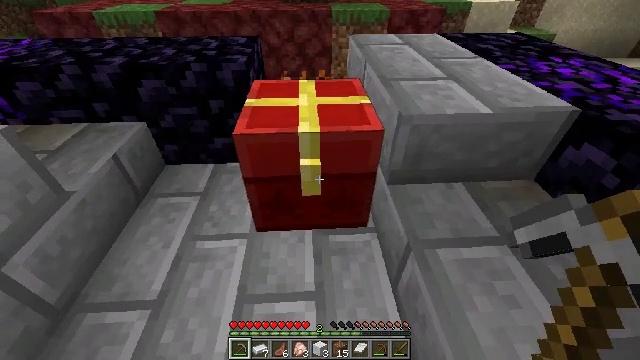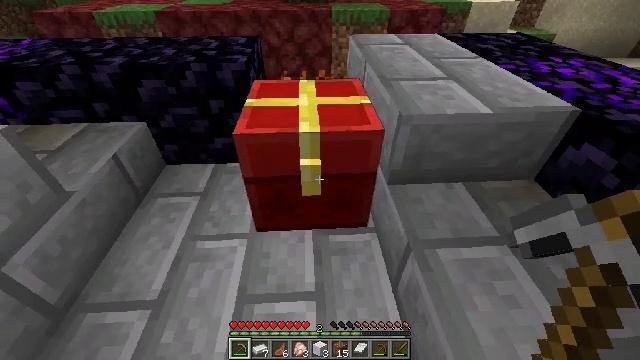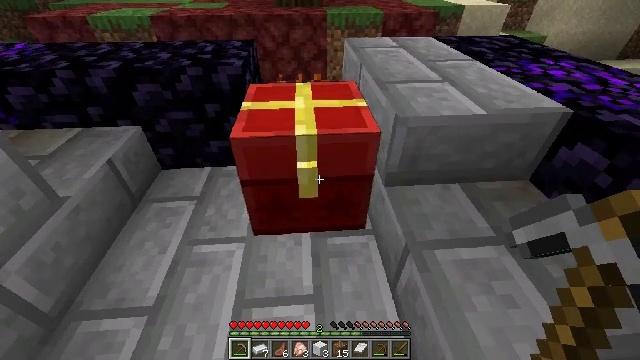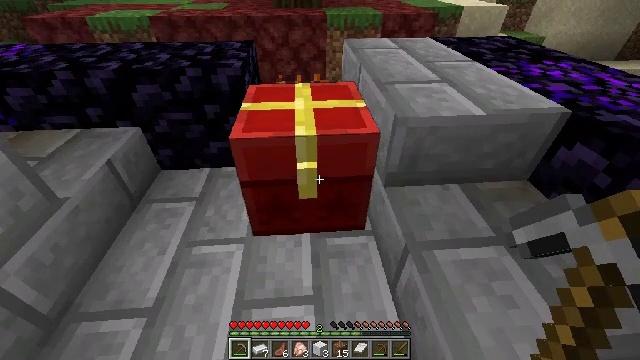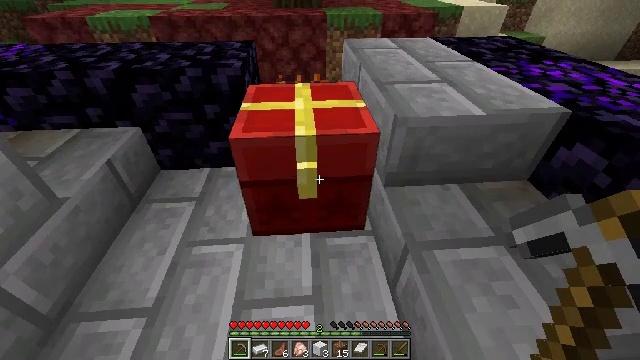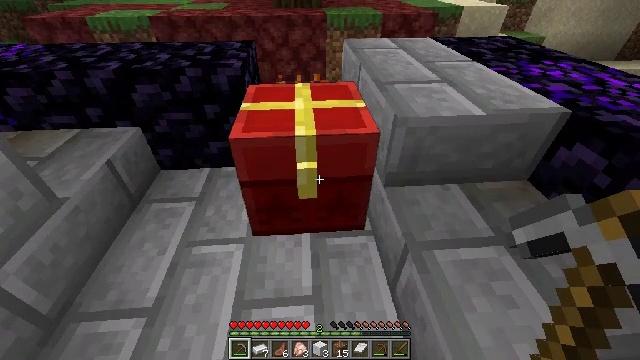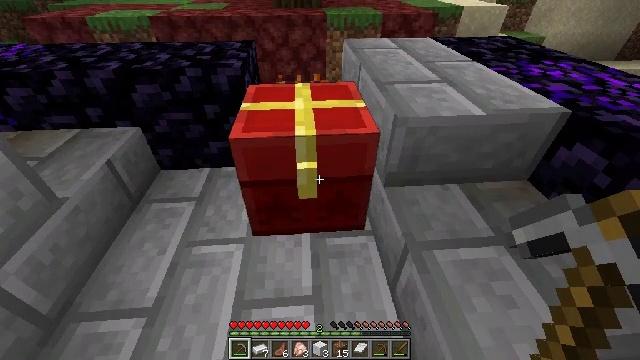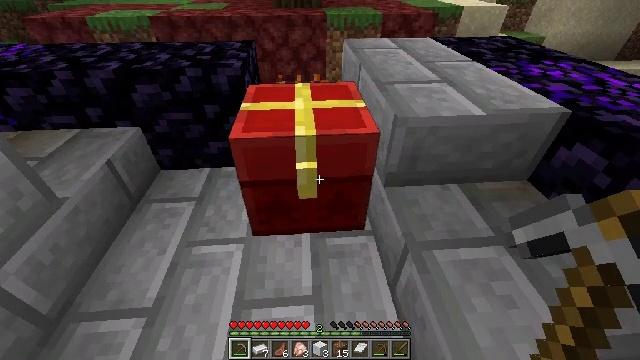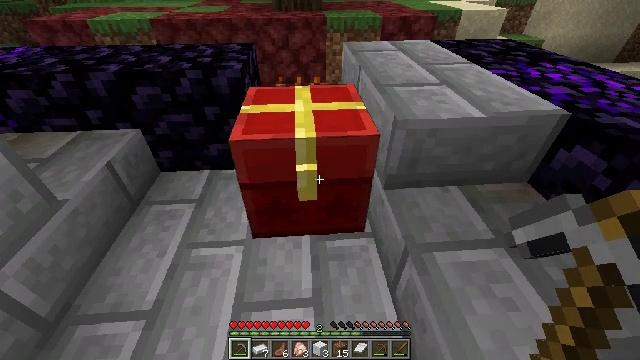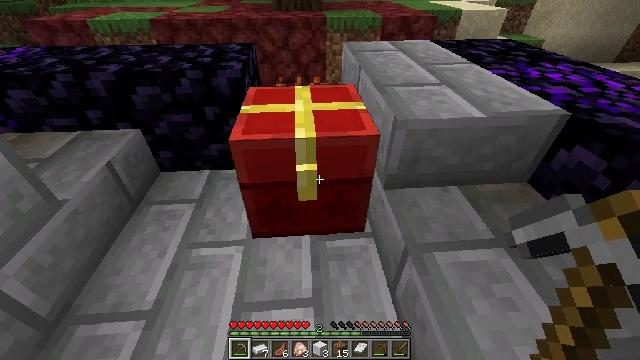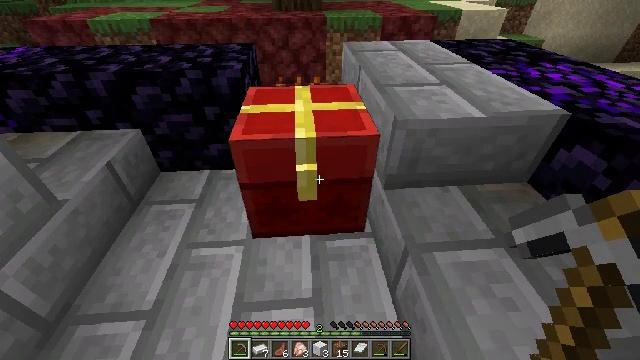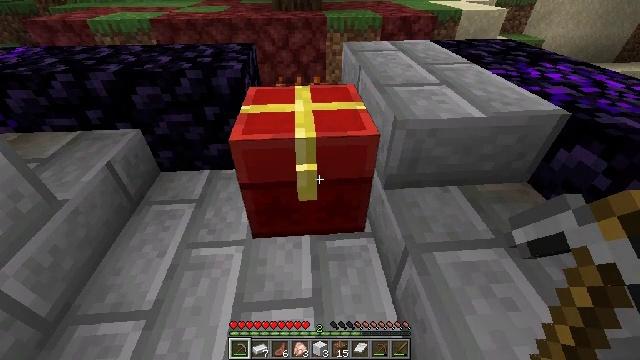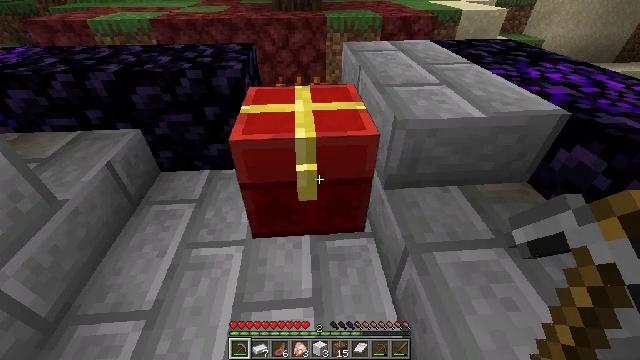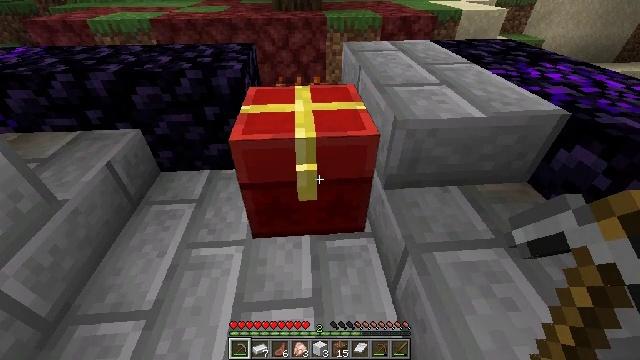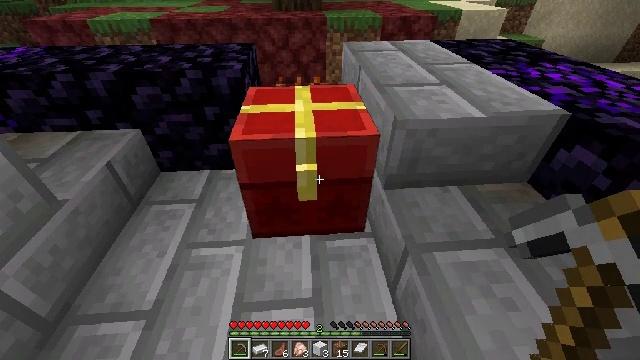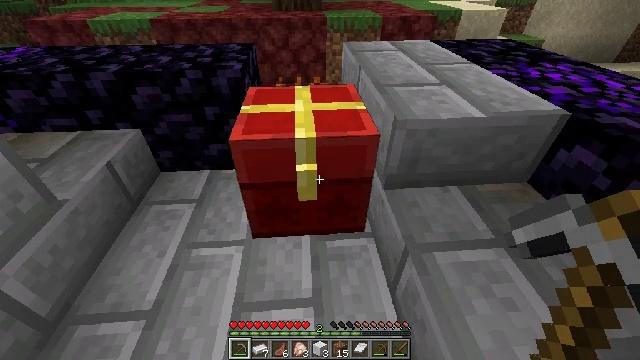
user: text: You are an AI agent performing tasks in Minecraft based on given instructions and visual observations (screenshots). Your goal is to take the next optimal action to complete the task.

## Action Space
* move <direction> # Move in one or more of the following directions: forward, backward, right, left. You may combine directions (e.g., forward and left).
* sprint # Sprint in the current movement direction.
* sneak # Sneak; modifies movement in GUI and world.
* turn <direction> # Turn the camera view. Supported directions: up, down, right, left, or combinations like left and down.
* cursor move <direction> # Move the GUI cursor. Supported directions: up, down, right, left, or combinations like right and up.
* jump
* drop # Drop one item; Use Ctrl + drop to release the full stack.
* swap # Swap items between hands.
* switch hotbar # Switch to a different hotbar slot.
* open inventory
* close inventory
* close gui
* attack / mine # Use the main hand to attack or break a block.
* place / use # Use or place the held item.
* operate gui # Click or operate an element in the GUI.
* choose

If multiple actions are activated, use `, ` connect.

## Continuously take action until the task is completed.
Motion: motion action
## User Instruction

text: Mine the chest to collect it.
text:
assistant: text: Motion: no_op
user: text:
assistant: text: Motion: turn right
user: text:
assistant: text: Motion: no_op
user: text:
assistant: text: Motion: no_op
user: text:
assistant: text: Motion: no_op
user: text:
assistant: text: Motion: no_op
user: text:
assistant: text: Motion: no_op
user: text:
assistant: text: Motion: no_op
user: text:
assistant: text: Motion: no_op
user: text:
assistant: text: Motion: no_op
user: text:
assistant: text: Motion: no_op
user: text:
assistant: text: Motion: no_op
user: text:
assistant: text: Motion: no_op
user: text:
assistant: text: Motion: no_op
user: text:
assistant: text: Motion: no_op
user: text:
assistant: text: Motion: no_op
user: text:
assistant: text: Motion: no_op
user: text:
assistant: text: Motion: no_op
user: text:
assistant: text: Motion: no_op
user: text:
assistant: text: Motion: no_op
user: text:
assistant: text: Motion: no_op
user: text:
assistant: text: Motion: no_op
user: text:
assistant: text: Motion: no_op
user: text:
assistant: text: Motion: no_op
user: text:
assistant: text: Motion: no_op
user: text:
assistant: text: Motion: no_op
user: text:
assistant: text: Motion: no_op
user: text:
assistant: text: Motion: no_op
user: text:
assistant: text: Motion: no_op
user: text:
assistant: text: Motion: no_op